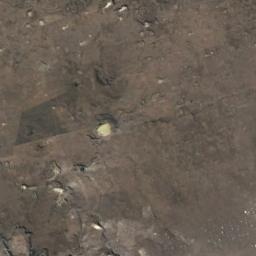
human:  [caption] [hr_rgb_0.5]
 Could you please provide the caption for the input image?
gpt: The desert has khaki soil and some white decayed rocks .

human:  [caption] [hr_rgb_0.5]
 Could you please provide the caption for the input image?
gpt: There are some bare rocks in this desert .

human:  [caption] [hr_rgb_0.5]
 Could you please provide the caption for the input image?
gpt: The desert is full of black sand .

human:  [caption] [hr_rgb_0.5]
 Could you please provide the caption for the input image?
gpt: This is a gray desert with some white rocks .

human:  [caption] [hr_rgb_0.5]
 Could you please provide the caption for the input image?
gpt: A brown desert looks like the roots with some white rocks .